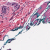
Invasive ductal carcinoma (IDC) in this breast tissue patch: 0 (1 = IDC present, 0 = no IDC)